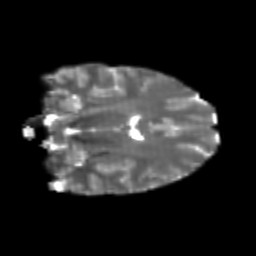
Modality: T2w
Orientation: coronal
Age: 20
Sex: female
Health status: healthy
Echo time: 0.074 s